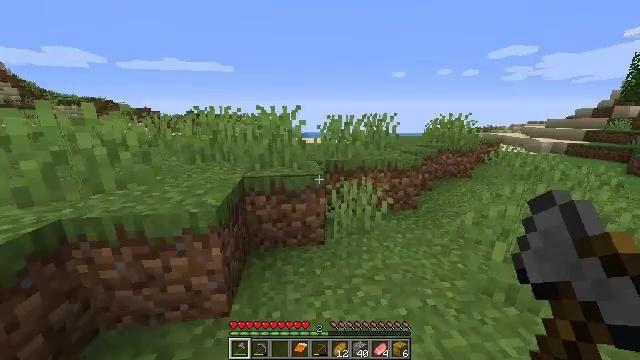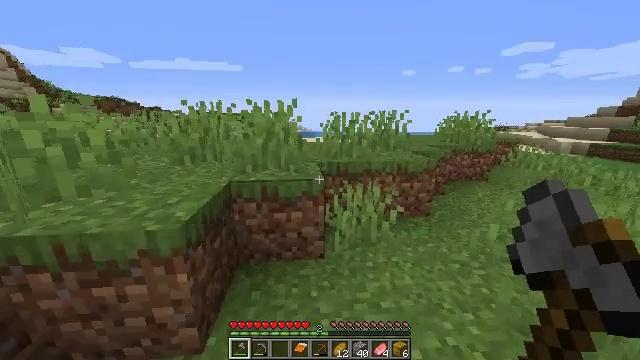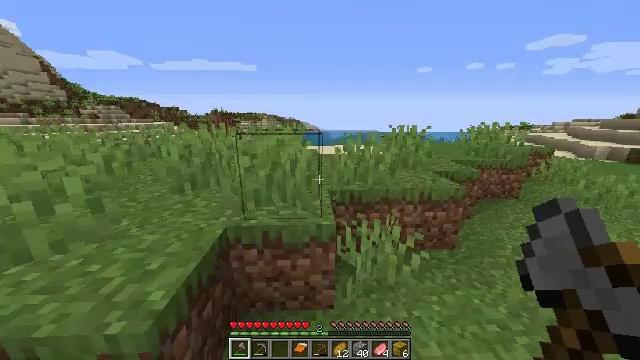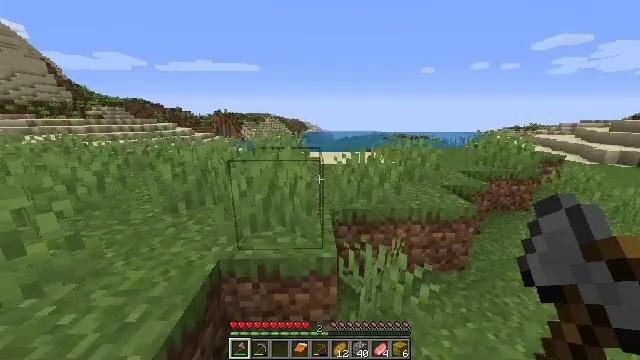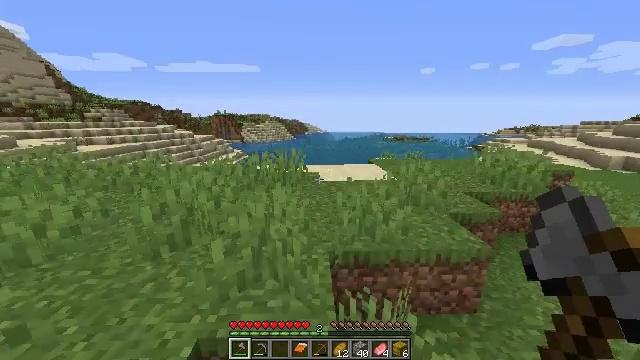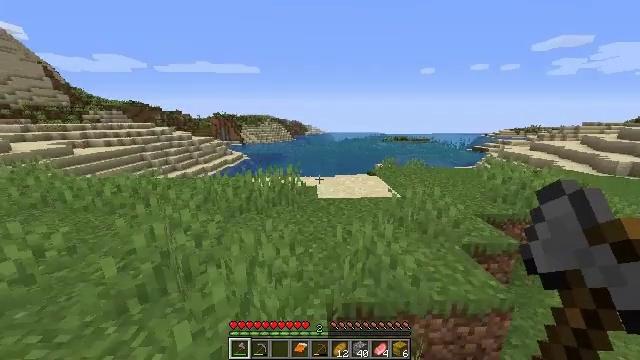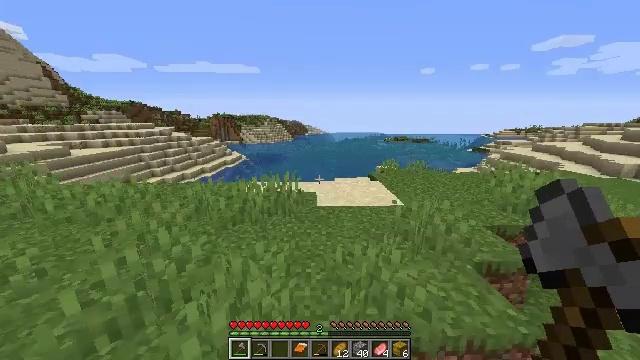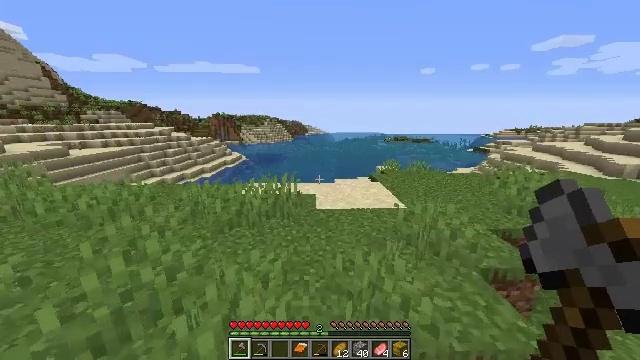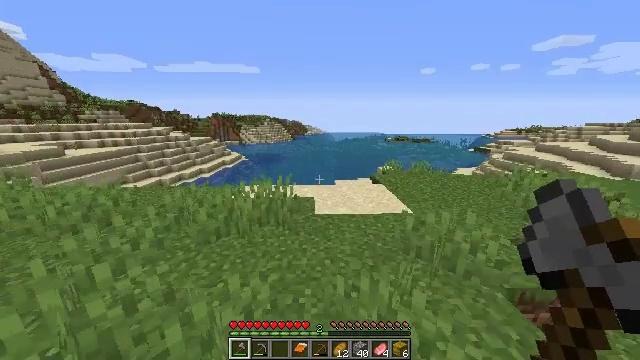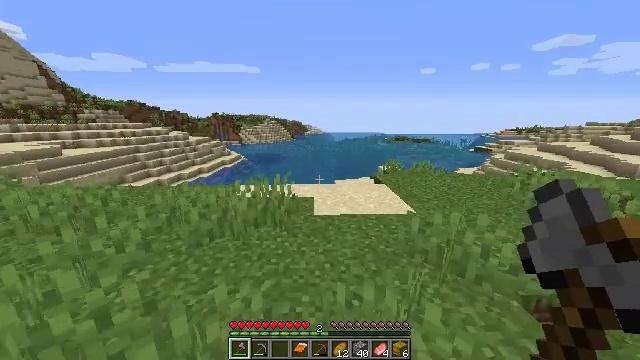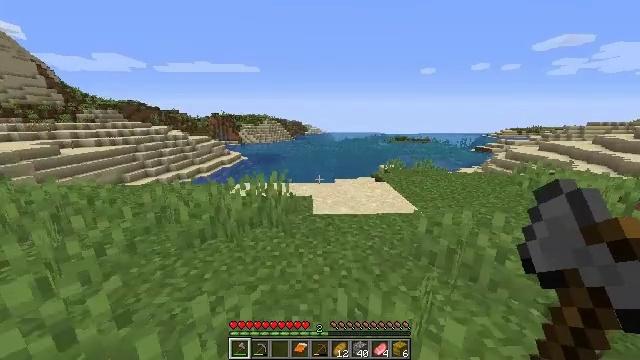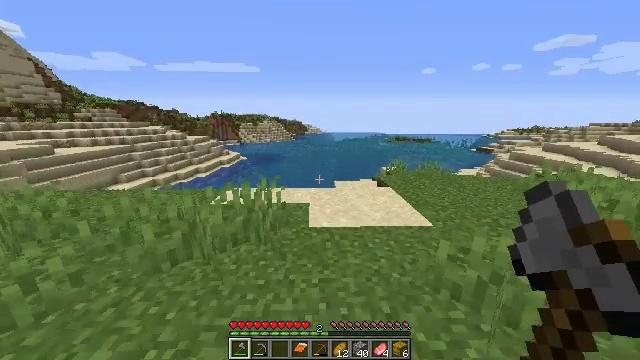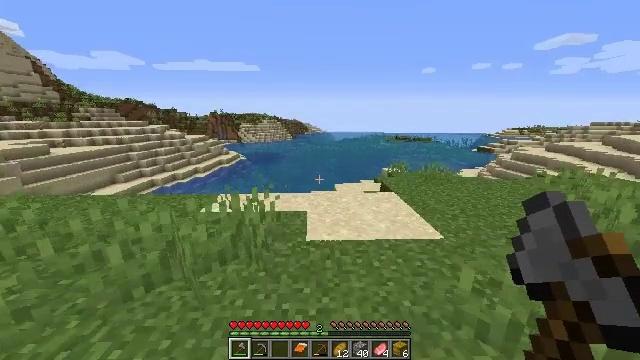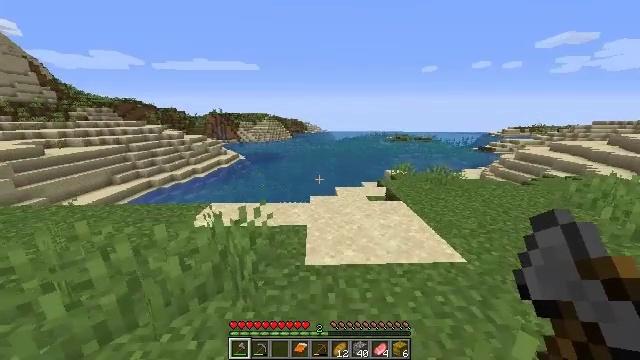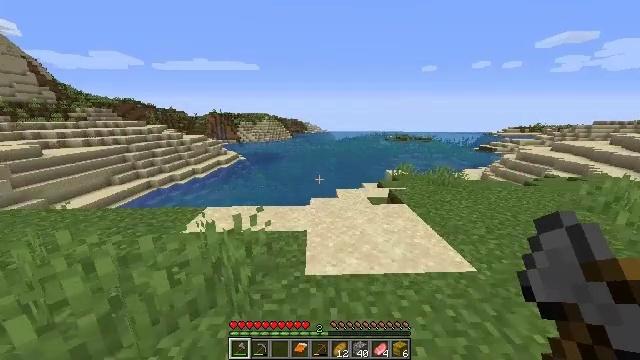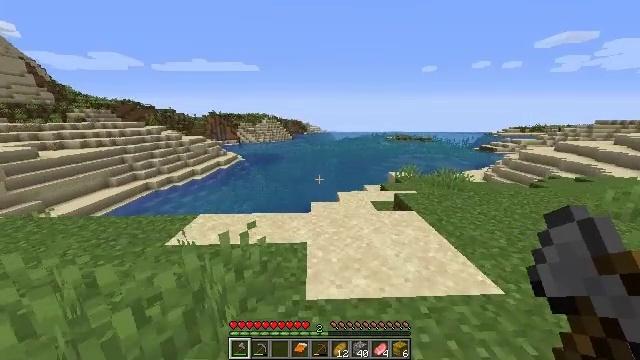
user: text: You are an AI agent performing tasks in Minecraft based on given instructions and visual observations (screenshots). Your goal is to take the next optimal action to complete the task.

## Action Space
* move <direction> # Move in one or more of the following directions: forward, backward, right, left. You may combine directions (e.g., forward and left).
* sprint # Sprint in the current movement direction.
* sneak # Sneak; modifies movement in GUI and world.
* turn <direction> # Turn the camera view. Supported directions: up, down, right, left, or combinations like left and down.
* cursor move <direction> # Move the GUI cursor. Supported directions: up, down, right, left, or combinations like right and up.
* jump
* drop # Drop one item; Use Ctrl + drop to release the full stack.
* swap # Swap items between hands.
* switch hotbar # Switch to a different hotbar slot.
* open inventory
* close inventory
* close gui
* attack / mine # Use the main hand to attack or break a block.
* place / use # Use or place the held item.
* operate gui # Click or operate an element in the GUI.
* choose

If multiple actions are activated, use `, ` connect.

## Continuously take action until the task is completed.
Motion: motion action
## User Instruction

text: Drop a grass block.
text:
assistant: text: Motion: move forward, turn left
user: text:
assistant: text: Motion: move forward, turn left, jump
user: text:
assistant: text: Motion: move forward, jump
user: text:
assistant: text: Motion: move forward, jump
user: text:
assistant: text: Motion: move forward, jump
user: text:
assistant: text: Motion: move forward, jump
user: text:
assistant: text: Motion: move forward
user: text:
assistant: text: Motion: move forward
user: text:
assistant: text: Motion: move forward
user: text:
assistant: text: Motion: move forward
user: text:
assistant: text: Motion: move forward
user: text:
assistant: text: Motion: move forward
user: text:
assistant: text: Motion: move forward
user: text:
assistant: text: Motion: move forward
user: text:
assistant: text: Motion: move forward
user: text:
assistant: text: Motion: move forward
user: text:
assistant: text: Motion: move forward
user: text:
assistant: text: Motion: move forward
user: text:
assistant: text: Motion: move forward and move right
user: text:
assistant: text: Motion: move forward and move right
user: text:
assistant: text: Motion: move forward and move right
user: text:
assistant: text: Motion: move forward and move right
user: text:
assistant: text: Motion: move forward and move right
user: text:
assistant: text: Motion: move forward and move right
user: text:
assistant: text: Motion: move forward and move right
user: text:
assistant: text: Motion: move forward and move right, turn left and down
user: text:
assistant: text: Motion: move right, turn left
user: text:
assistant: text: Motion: move right, turn left and up
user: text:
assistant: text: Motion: move right, turn left
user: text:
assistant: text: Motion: move right